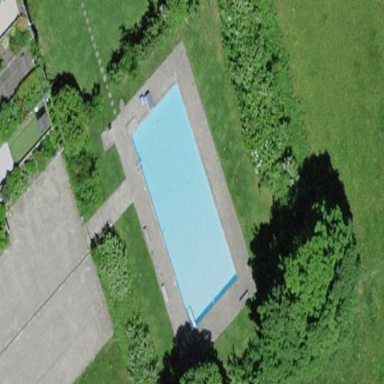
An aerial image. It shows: Outdoor swimming pool on leisure land.